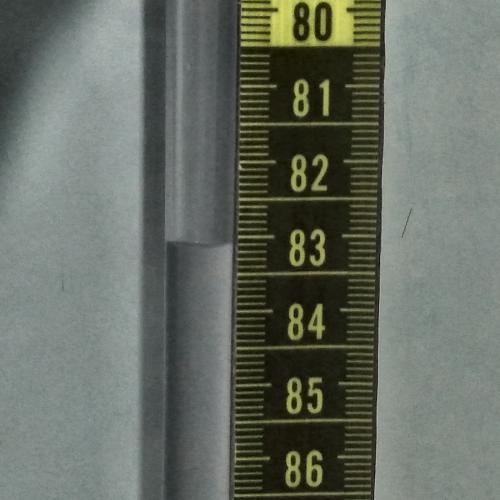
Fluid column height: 83.1 cm